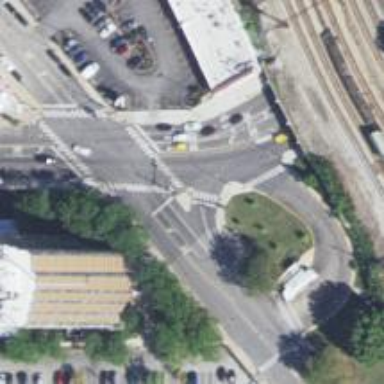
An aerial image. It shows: Footway that serves as traffic island.